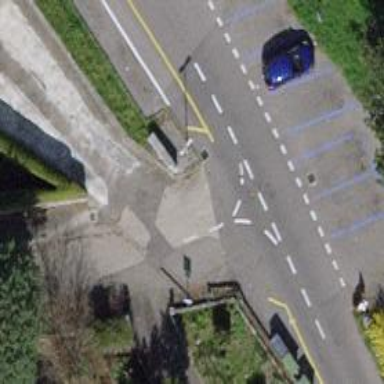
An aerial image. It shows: Unmarked crossing on footway.